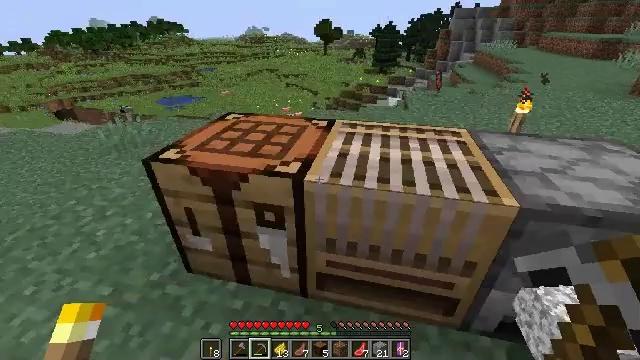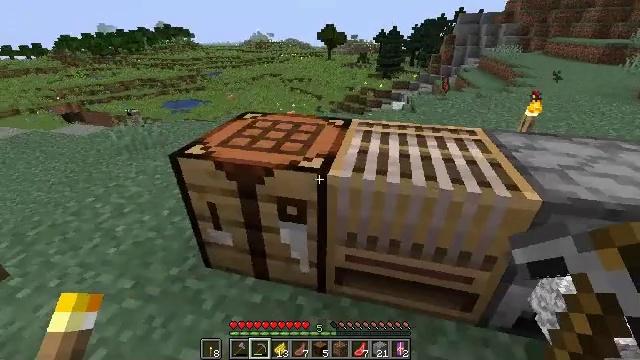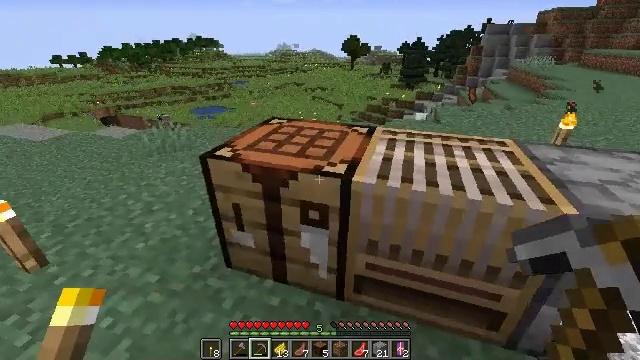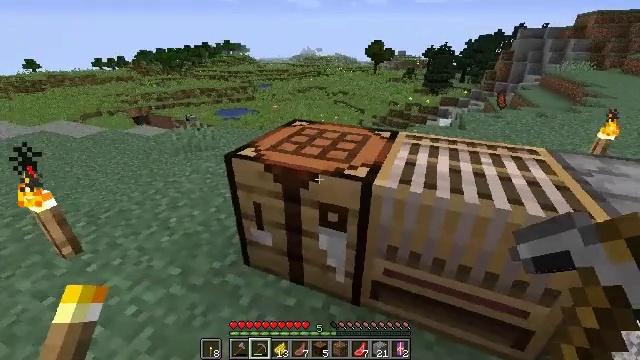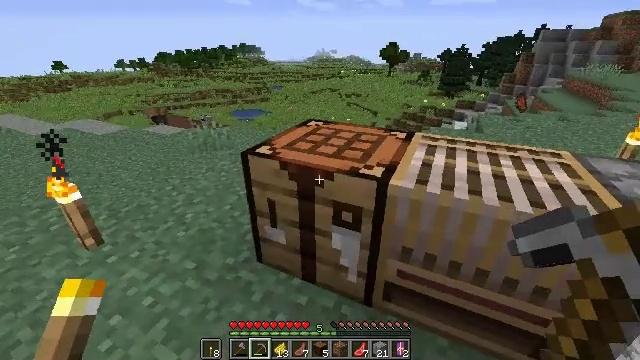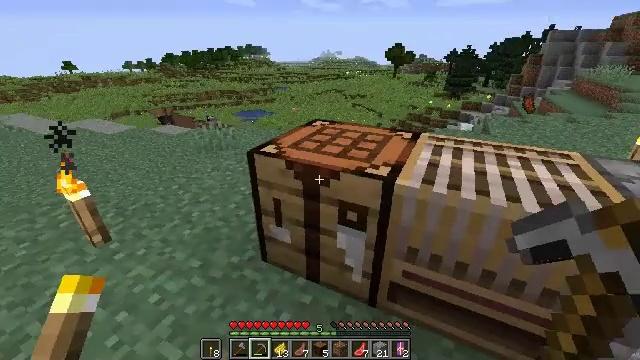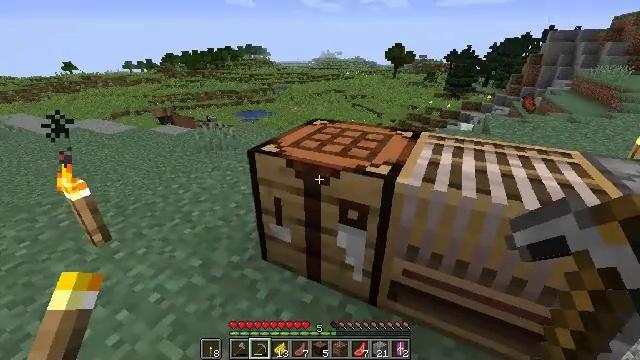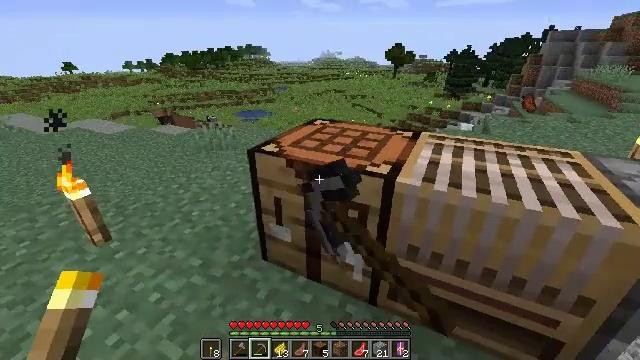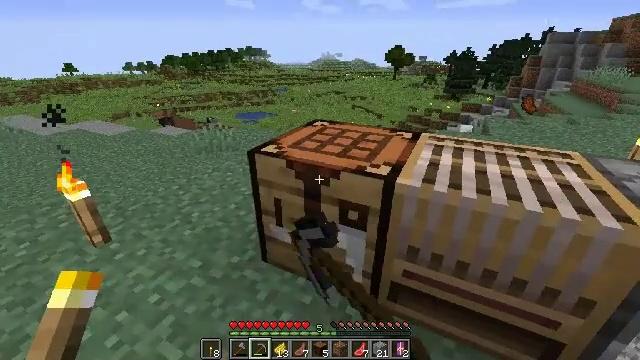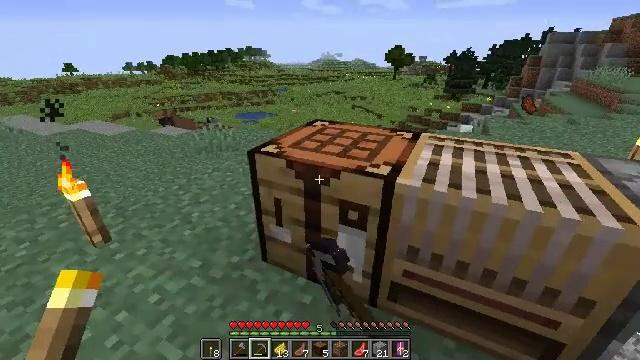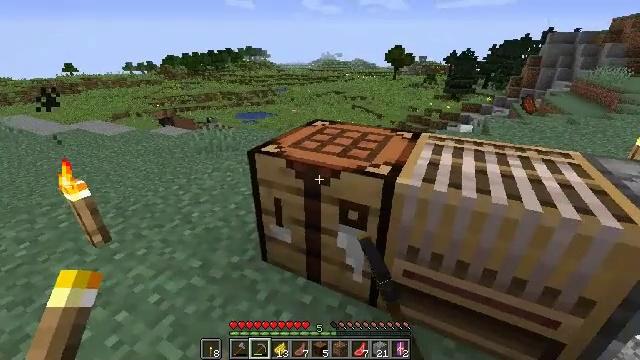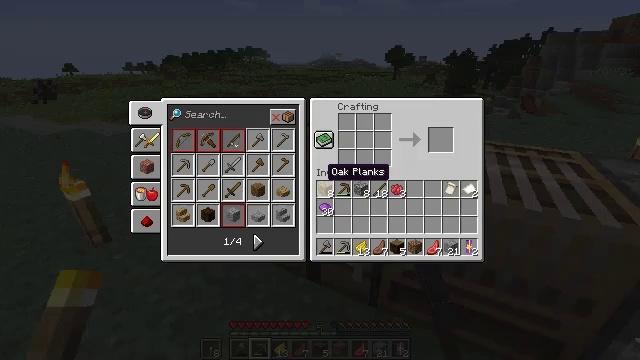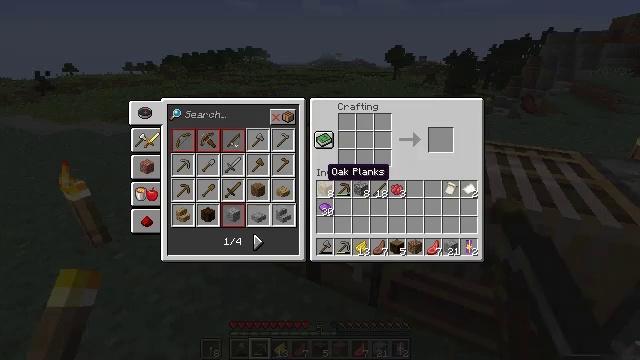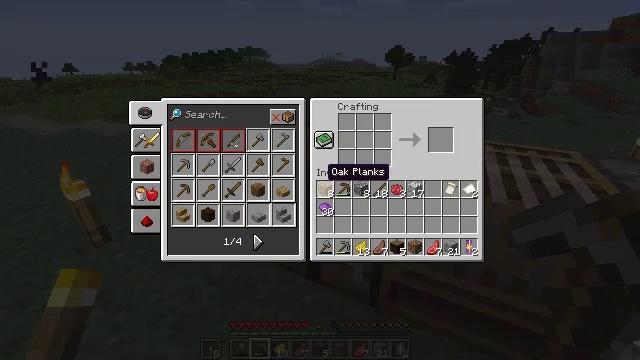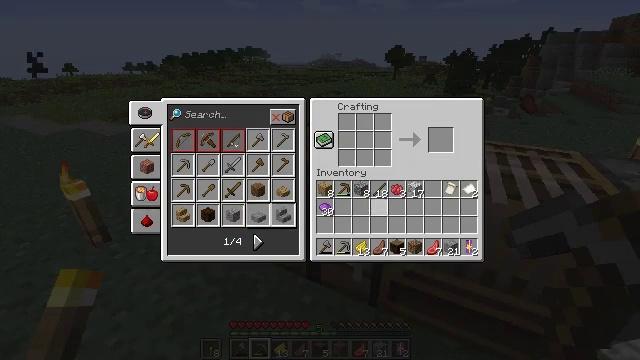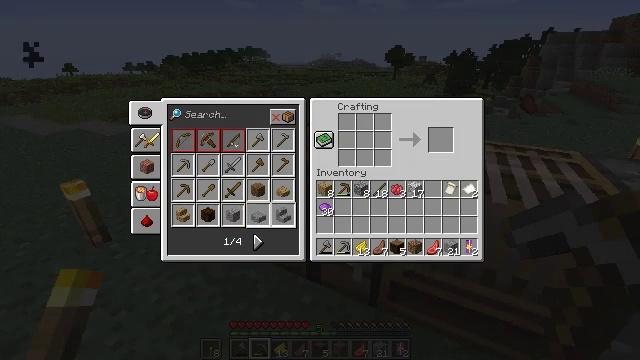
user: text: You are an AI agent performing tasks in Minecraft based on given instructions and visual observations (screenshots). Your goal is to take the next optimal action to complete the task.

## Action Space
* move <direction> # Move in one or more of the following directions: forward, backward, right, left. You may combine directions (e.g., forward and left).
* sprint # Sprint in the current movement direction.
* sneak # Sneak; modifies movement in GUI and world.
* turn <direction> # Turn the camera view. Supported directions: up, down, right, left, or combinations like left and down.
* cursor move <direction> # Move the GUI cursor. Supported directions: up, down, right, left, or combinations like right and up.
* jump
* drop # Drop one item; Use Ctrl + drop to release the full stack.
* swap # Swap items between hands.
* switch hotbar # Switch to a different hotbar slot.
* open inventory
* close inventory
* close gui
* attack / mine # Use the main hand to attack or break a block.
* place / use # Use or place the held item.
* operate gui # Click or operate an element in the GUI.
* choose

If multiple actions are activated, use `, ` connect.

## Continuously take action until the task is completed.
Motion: motion action
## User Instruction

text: Craft polished diorite.
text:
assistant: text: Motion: no_op
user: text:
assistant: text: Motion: turn left and up
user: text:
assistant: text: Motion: turn left
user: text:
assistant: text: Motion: turn left
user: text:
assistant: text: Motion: turn left
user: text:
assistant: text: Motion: use / place
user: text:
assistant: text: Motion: use / place
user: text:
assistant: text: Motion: no_op
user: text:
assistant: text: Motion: no_op
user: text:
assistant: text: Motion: no_op
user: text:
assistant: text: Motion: open gui
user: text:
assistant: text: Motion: no_op
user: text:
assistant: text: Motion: no_op
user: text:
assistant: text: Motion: cursor move right and down
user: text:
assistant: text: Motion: cursor move right and down
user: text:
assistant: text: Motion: cursor move right and down
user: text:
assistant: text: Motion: cursor move right
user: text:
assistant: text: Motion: no_op
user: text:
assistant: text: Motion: no_op
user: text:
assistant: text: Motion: cursor move left
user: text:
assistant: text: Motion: cursor move left and up
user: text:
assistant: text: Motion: cursor move left and up
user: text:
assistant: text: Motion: no_op
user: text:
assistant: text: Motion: no_op
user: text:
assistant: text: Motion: no_op
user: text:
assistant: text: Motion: no_op
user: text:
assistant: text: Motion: no_op
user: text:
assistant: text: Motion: cursor move right
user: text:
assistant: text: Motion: sneak, cursor move right
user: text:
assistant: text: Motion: sneak